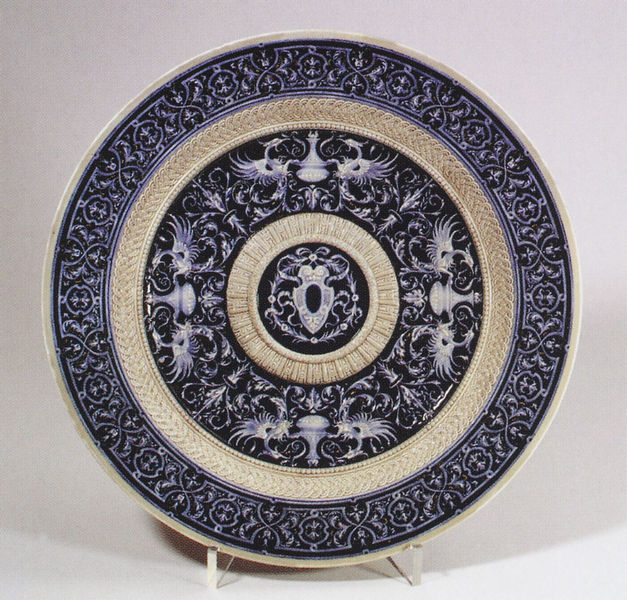
Titel: Platte mit Greifendekor
Künstler: C.H. Pillivuyt
Institution: Berlin, Staatliche Museen, Kunstgewerbemuseum
Schlagwörter: blau, gelb, schwarz, weiss, muster, ornament, schale, stehen, teller, vögel, gold, stehend, rund, keramik, ranken, relief, rand, bordüre, aufrecht, dekor, ornamente, verzierung, metall, foto, stütze, geflecht, porzellan, reiher, wappen, ständer, ornamentik, drachen, porellan, muster symetrie keine aussage, kobald